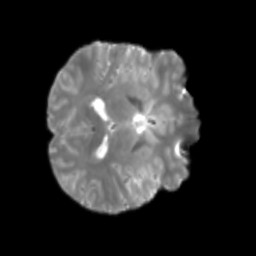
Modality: T2w
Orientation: axial
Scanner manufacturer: siemens
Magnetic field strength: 3 T
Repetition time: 4 s
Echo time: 0.0594 s